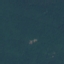
Land use / land cover class: Forest